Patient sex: F
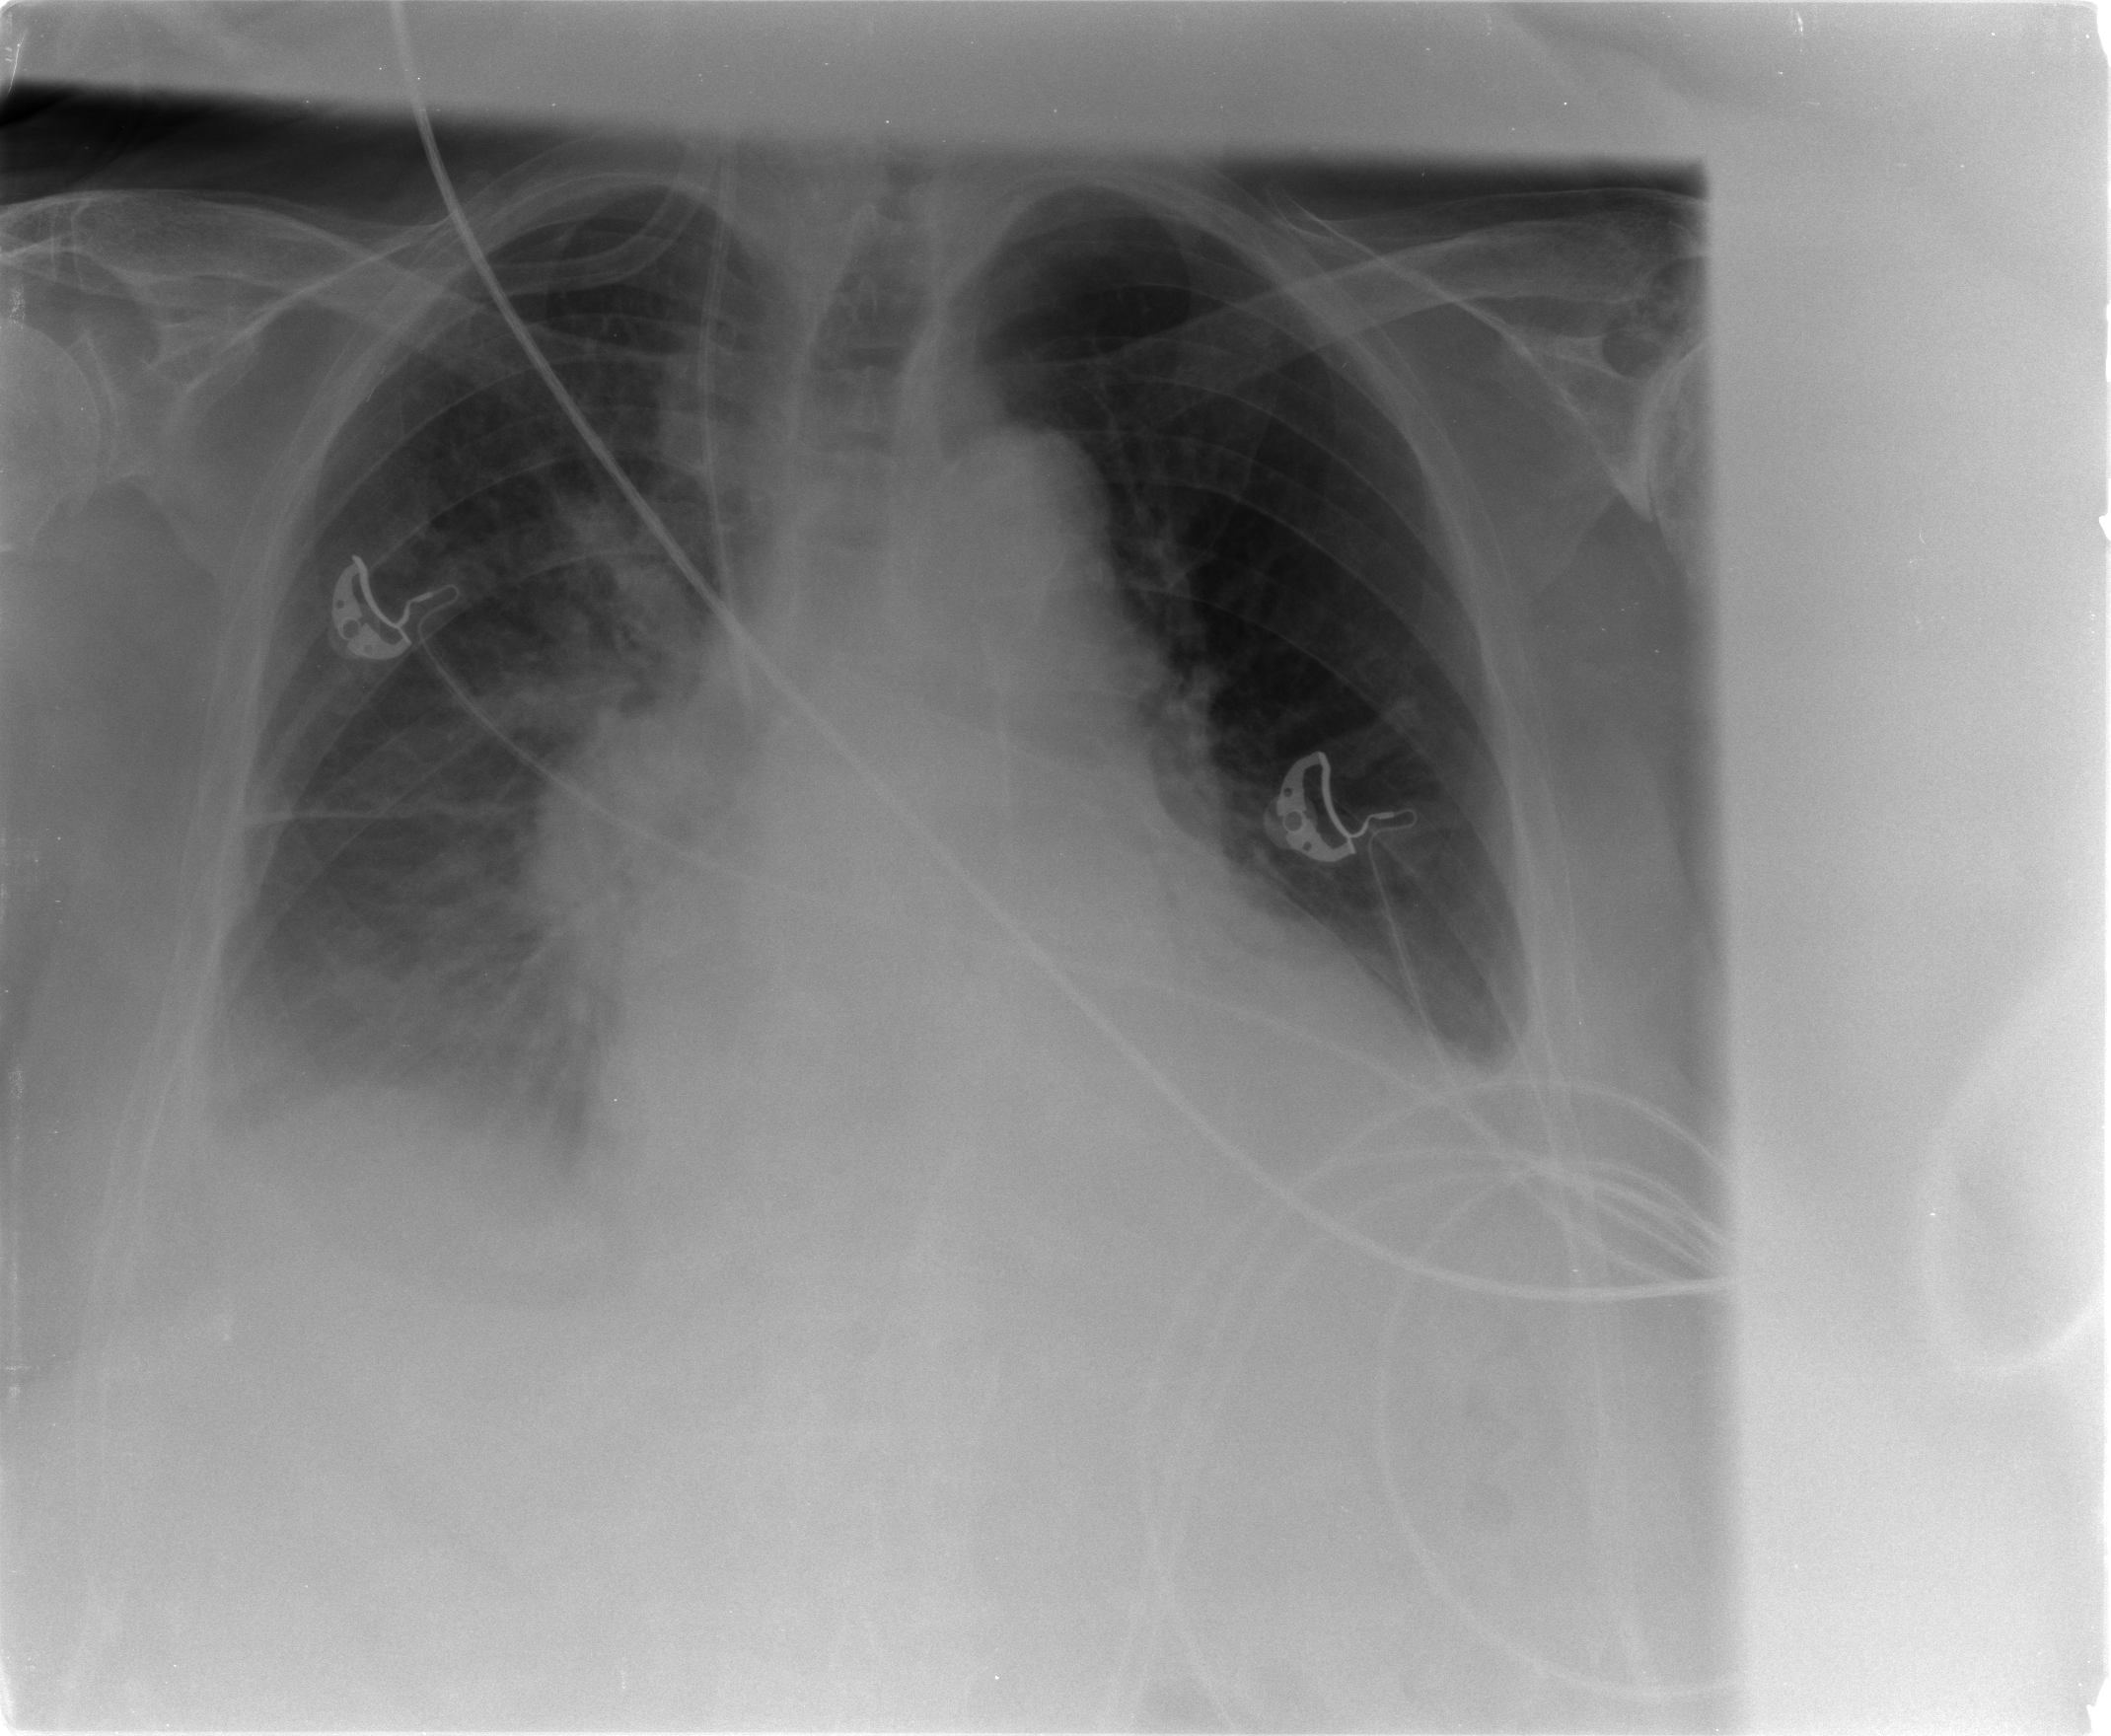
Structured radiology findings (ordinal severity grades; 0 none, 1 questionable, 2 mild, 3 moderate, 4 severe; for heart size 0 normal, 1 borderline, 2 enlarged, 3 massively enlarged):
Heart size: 1
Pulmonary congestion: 2
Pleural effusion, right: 2
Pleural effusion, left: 1
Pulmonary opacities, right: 0
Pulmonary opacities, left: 0
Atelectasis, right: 2
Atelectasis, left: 2